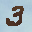
Label: 3